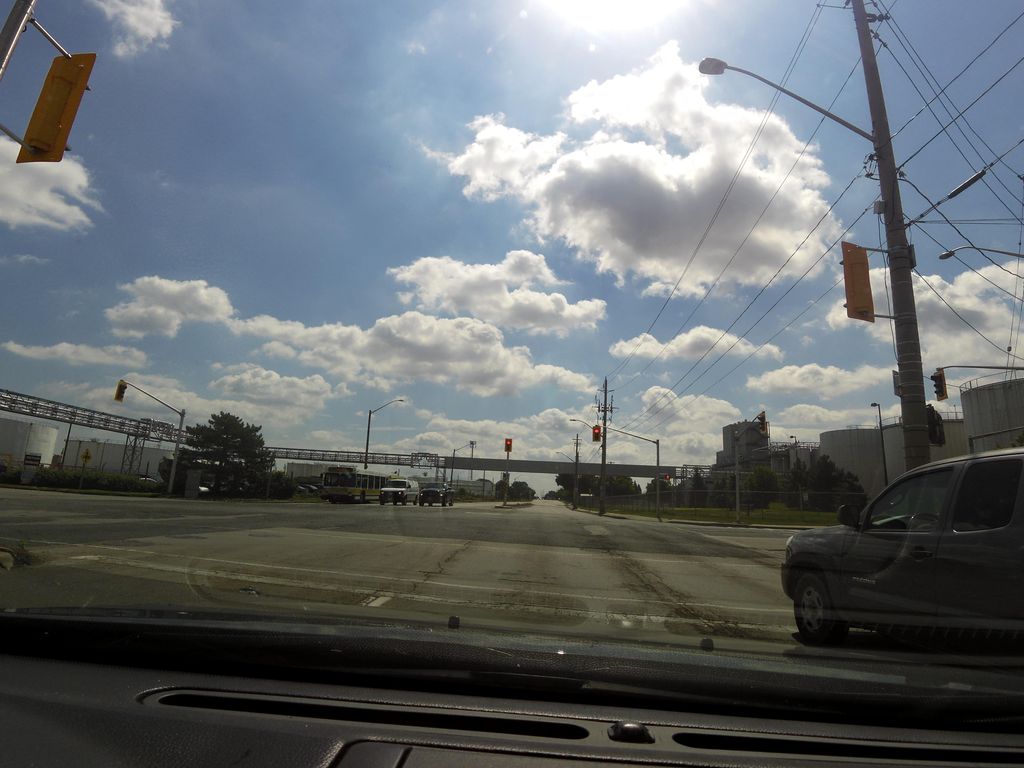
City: hamilton